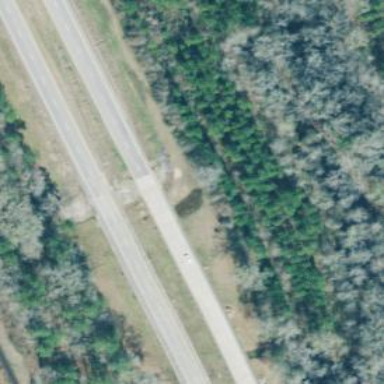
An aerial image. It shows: Trunk highway bridge with dual carriageway.